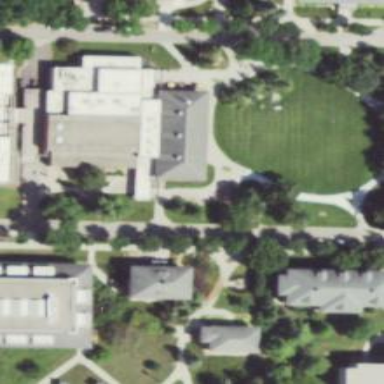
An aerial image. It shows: University building.